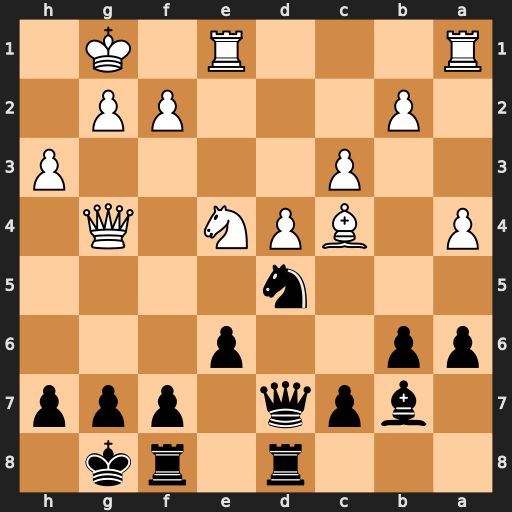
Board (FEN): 3r1rk1/1bpq1ppp/pp2p3/3n4/P1BPN1Q1/2P4P/1P3PP1/R3R1K1
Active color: b
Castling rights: -
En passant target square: -
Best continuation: f5 Qf3 fxe4